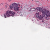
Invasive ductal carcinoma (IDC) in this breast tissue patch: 0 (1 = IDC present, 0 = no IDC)